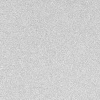
Atmospheric dust classification: dusty